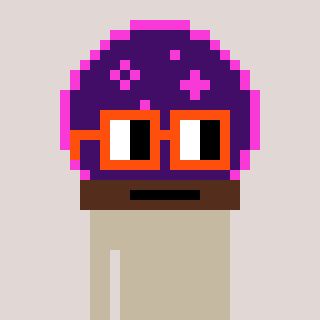
a pixel art character with square orange glasses, a crystalball-shaped head and a gunk-colored body on a warm background